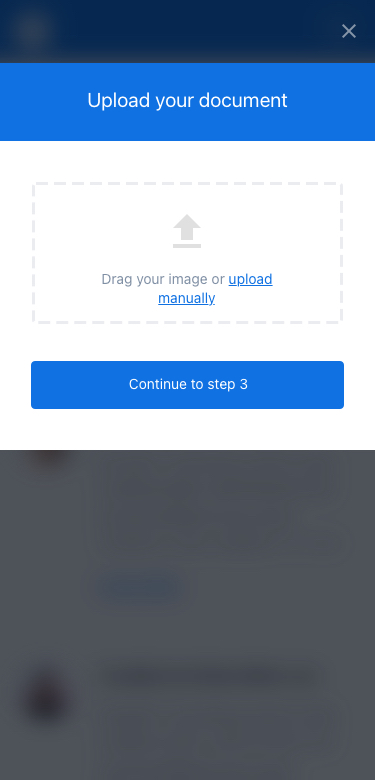
Text in this UI design:
Continue to step 3
Drag your image or upload manually
Upload your document